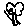
Label: tree